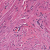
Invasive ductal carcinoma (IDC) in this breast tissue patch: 0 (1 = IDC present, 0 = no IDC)